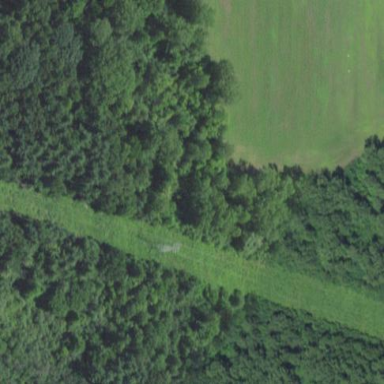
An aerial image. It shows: Serene woodland landscape.